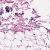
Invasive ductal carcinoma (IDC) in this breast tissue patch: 0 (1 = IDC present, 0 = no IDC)